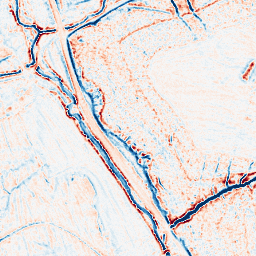
Category: edge_preserving
Decomposition family: bilateral
Decomposition parameters: d: 9
sigma_color: 25
sigma_space: 50
Upsampling method: sinc_hamming
Upsampling parameters: scale: 8
kernel_size: 16
Upsampling scale: 8